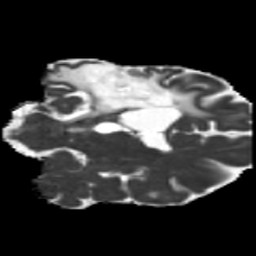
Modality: MD
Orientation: coronal
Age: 41
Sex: male
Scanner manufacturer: siemens
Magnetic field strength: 3 T
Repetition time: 5.25 s
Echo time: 0.08 s